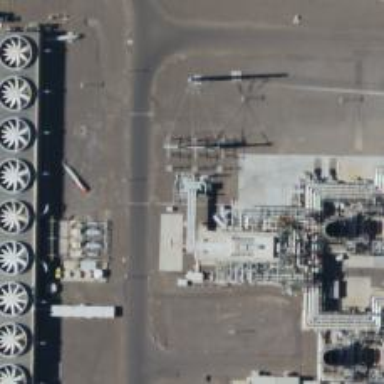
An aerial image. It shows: Gas-powered generator.